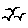
Label: bird